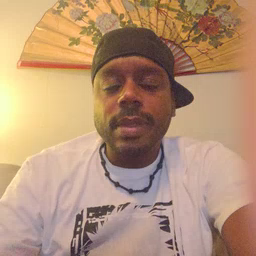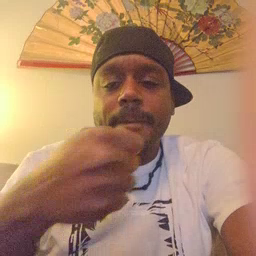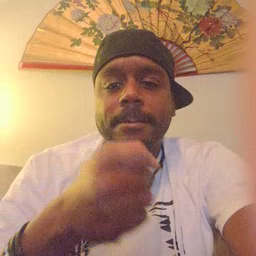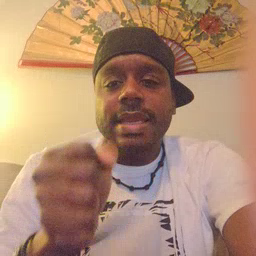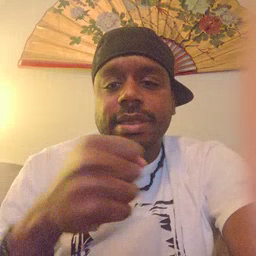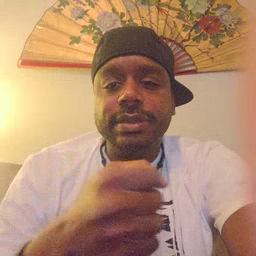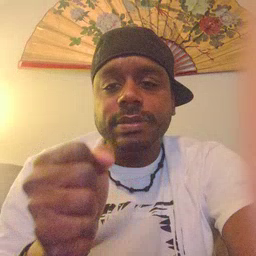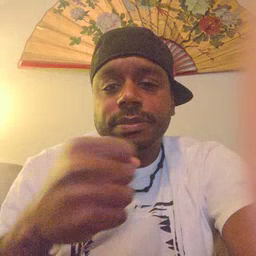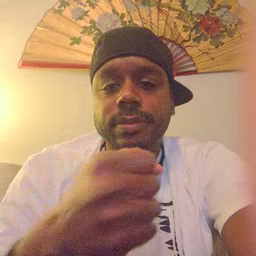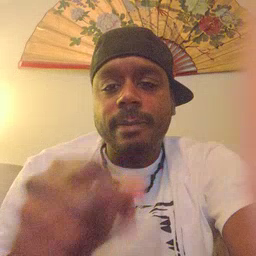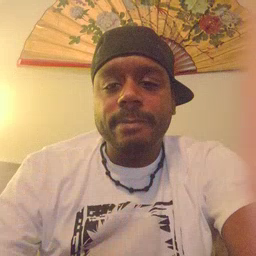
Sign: make